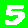
Digit: 5